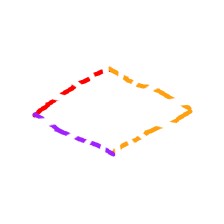
Shape: rhombus